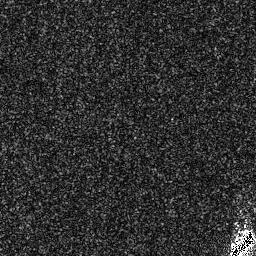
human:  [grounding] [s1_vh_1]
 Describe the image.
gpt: In the satellite image, there is  <ref>1 medium ship </ref> <box>[[88, 89, 99, 99, 0]]</box> located at bottom right.